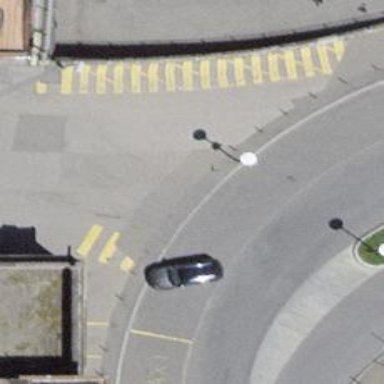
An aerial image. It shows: Bollard barrier.